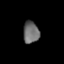
Tissue: lung
Cell type: Epithelial cells
Senescence score: 0.2191
Nuclear area (px): 350
Mean DAPI intensity: 105.689